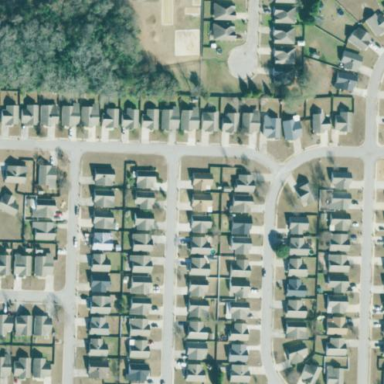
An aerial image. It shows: Residential neighbourhood consisting of single-family homes.